Question: Why am I not seeing any TFS icons next to the icons in my project? I have this project in TFS 2012 Express and I used the get command to download it to my Local Path. Then I went to Visual Studio's File > Open Project command and opened the file. Is this not the way you add a Team project to the solution explorer?
Notice in the screenshot below that there are no blue locks or plus signs to indicated the status of the file on the server.

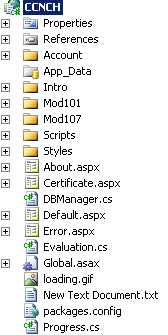
Answer: When I double-clicked on the solution file, the solution was not bound to the TFS. I got a dialog box that had a bind button and it bound the solution to the TFS and everything is now version controlled.